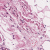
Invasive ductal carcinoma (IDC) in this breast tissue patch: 0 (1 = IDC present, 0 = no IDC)